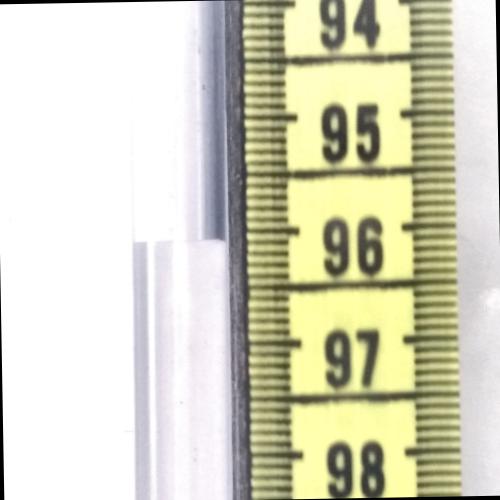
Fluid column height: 96.1 cm